Question: the new android market does introduce a tab like control, as seen in these pictures
what control is it? the one saying "Editors Choice" in dark green, you could swipe it in the main activity.
i wanna know the name so i can research how to use it :)
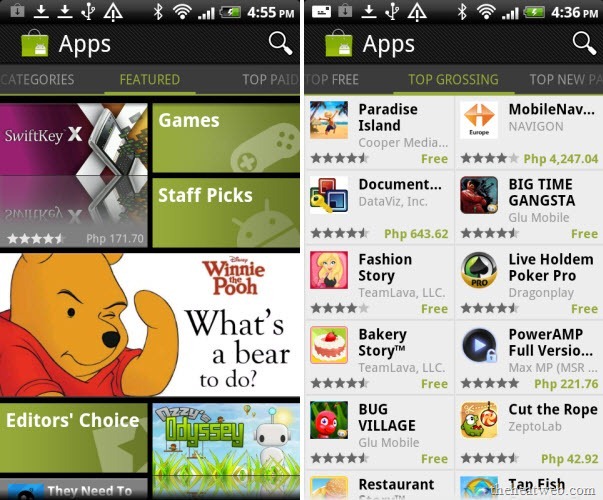
Answer: It's a 'Scrollable Tab'
<URL>
<URL>
Scroll down to scrolling tabs:
<URL>
They talk about implementation details here:
<URL>
And as Mark mentioned a ViewPagerIndicator implementation here:
<URL>